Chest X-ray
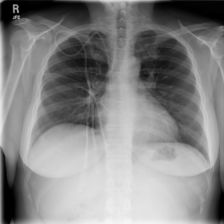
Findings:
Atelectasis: negative
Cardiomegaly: negative
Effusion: negative
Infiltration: negative
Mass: negative
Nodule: negative
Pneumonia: negative
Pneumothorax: negative
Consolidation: negative
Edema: negative
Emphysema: negative
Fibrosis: negative
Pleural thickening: negative
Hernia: negative